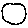
Label: circle